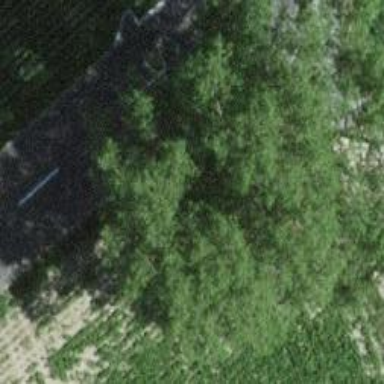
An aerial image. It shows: Beautiful tree in nature.